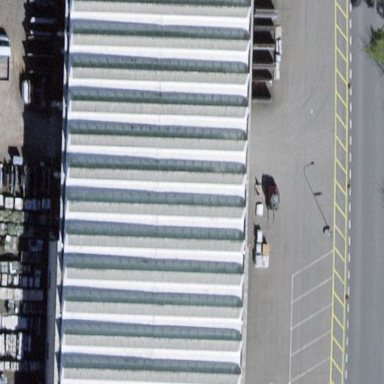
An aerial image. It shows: Industrial building.